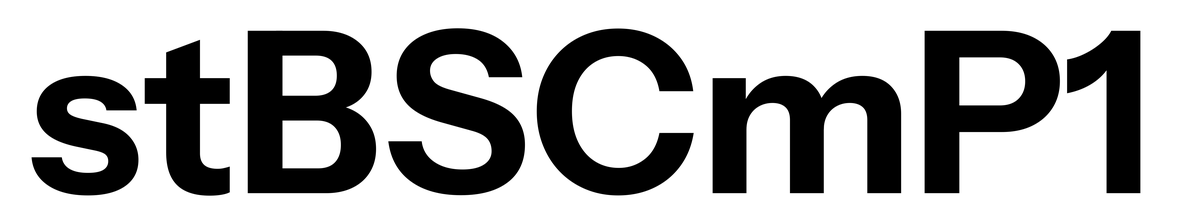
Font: InstrumentSans_Bold